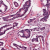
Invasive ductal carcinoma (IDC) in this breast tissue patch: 1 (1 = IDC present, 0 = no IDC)